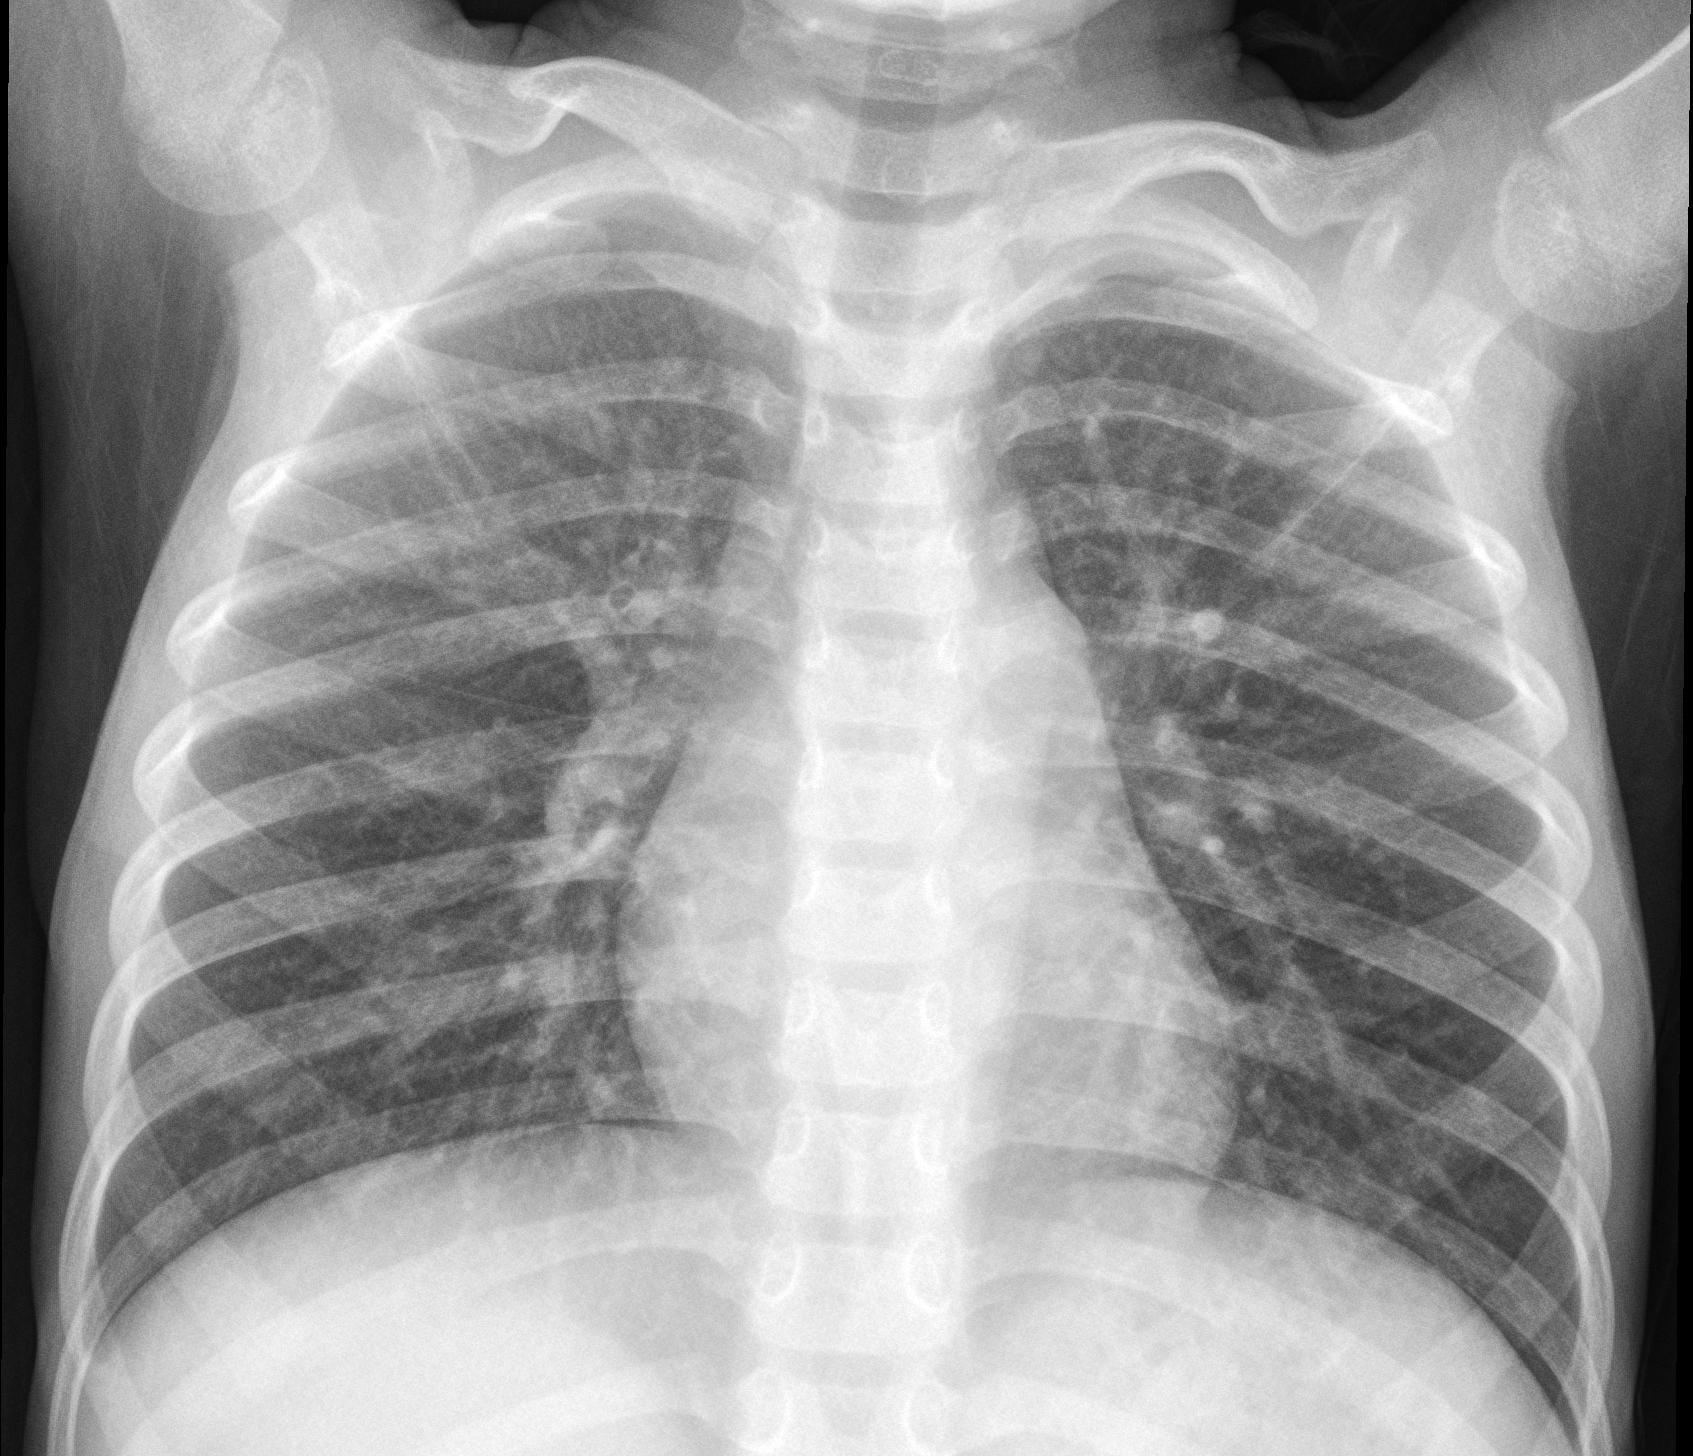
Diagnosis: PNEUMONIA